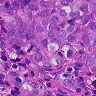
Metastatic tissue present: yes